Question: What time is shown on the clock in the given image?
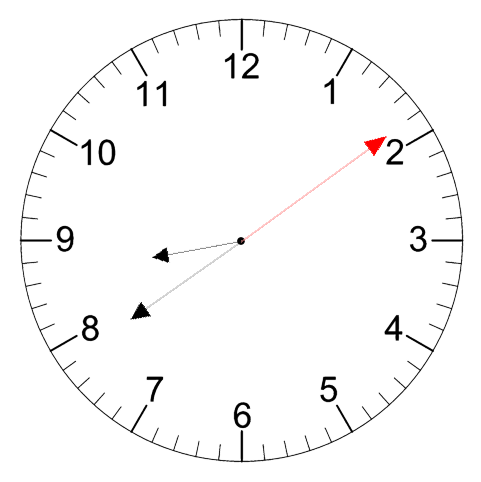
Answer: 08:39:09